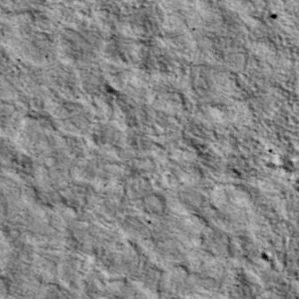
Label: non_frost